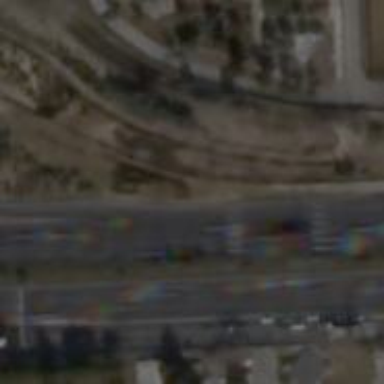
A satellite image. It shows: Motorway junction.